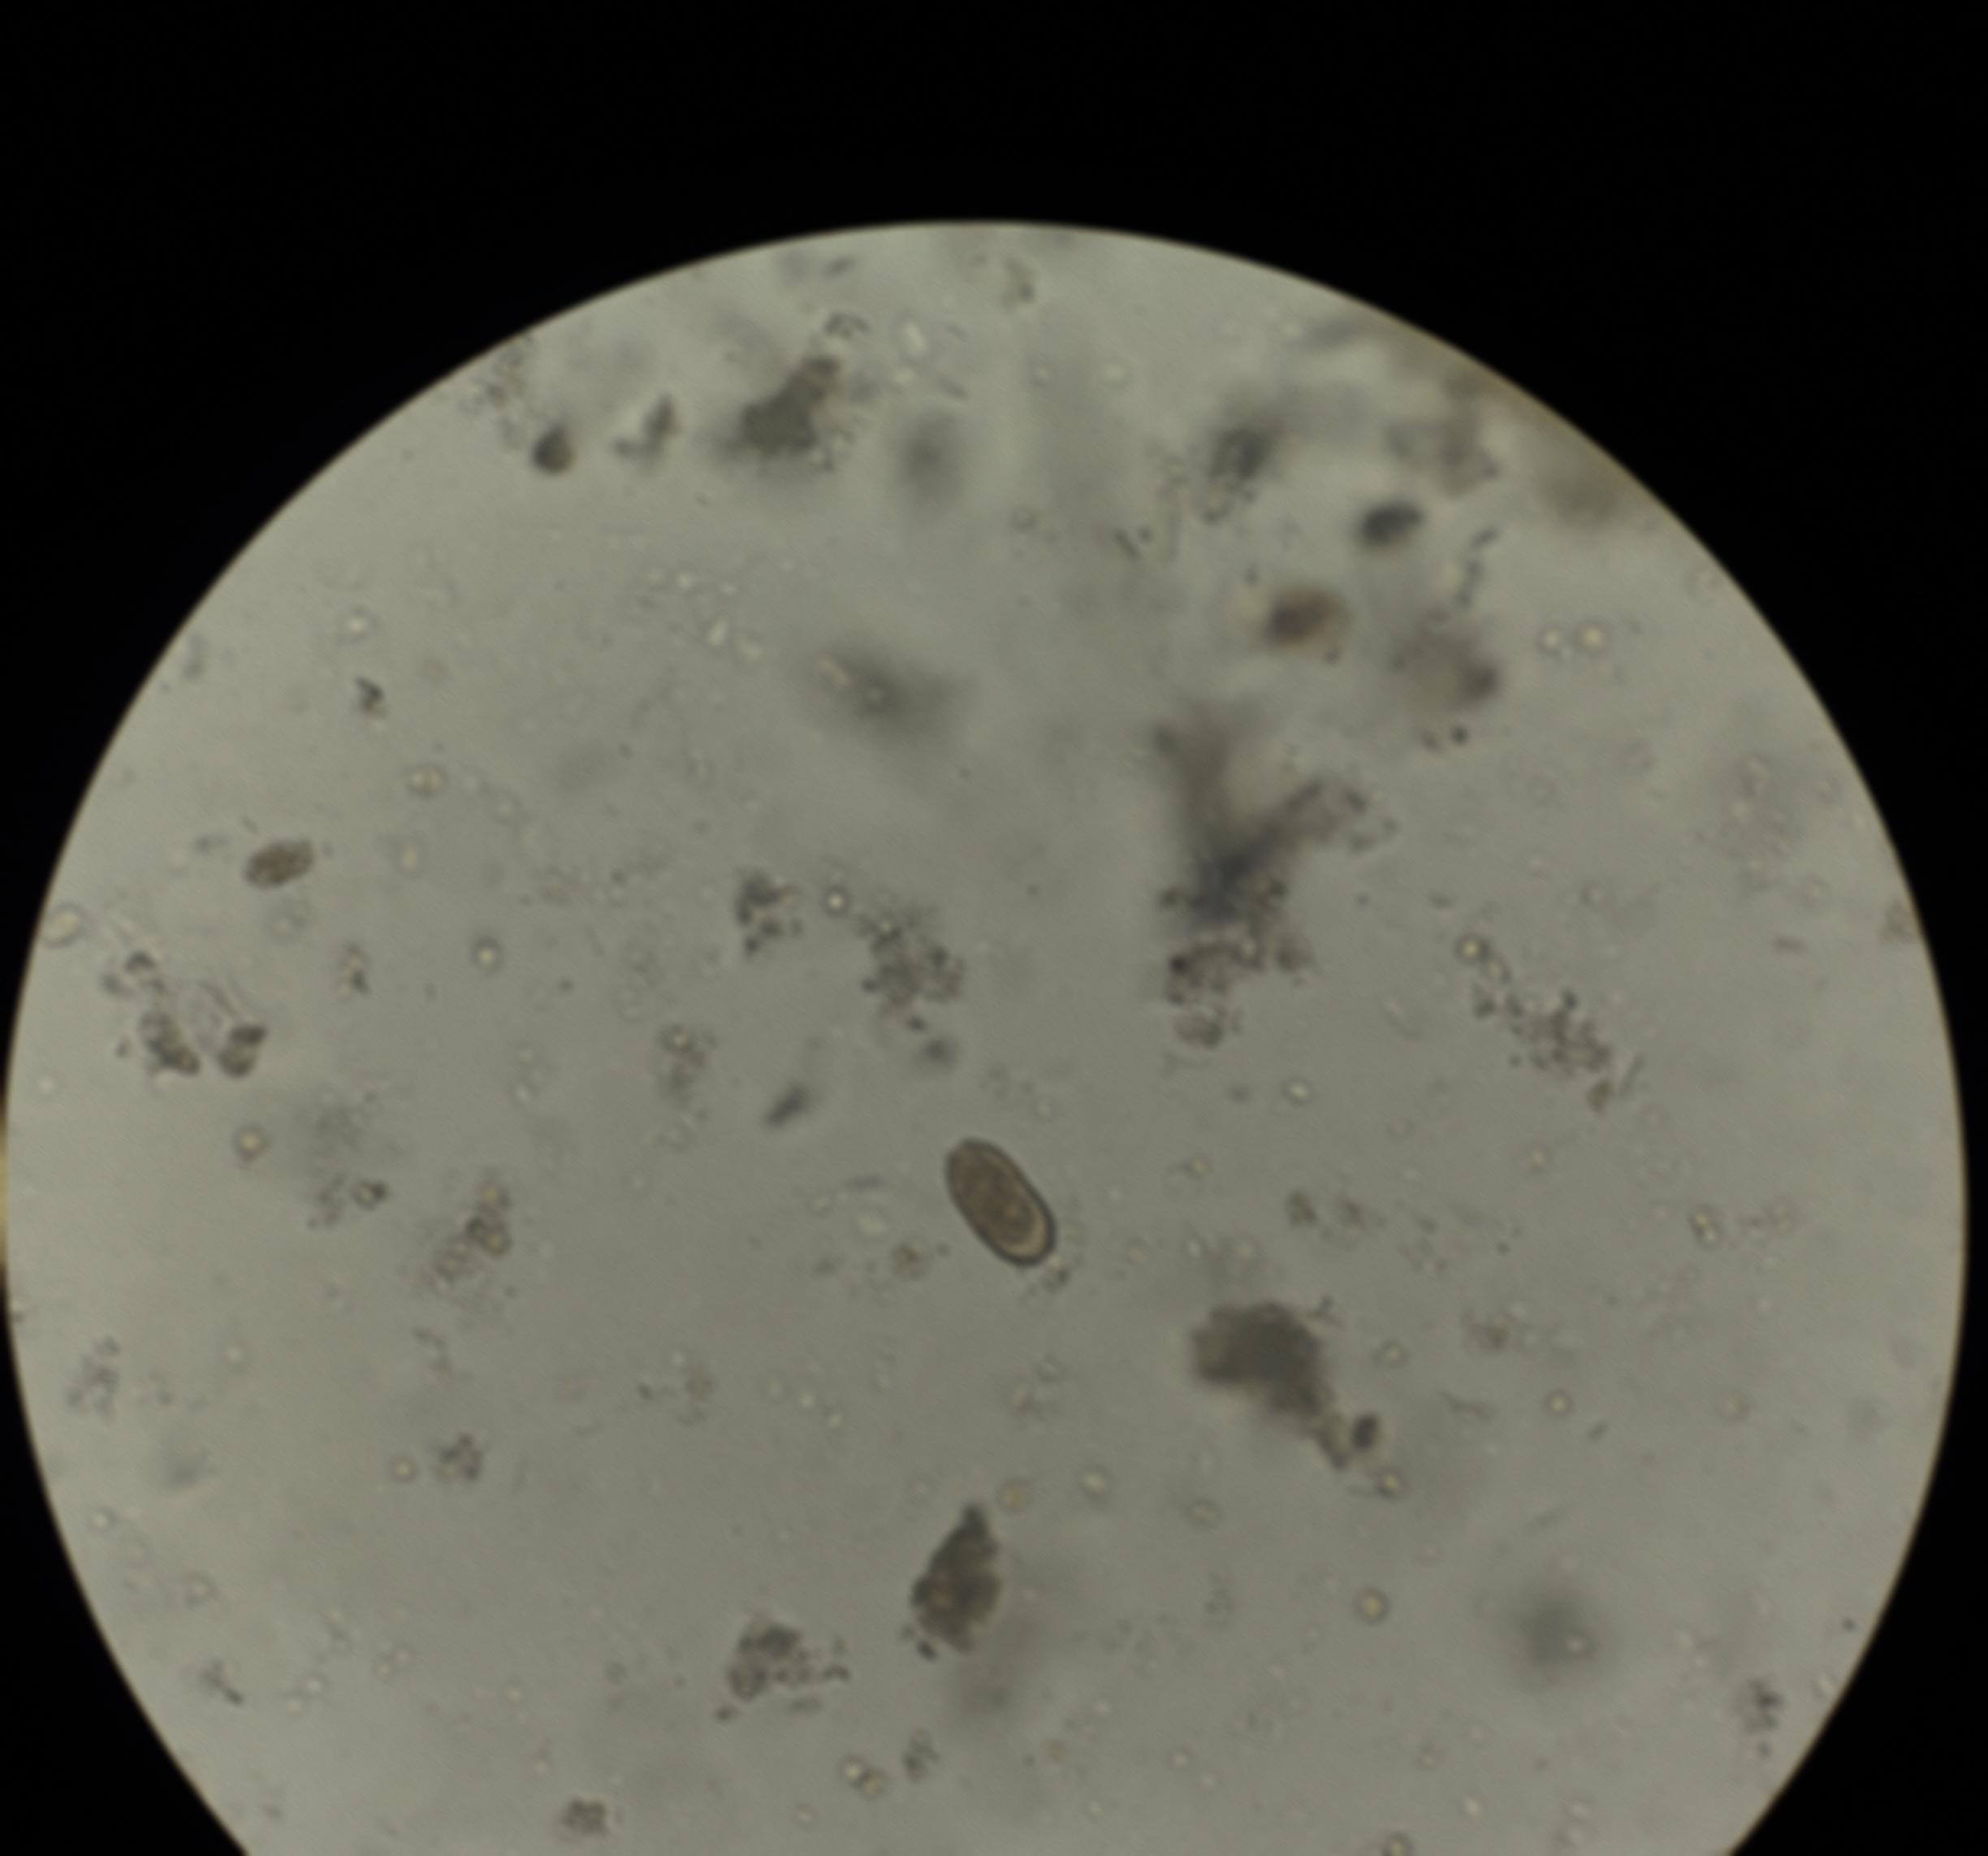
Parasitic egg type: Capillaria philippinensis